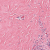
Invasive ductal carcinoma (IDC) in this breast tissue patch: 0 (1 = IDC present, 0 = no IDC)